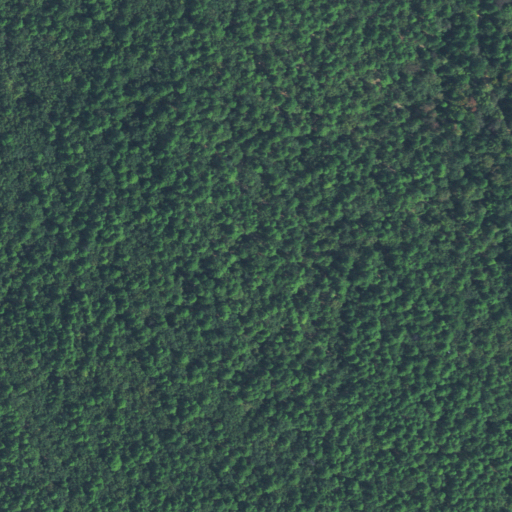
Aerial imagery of mountain in Oklahoma named Box Springs Mountain containing evergreen forest, mixed forest, open development, and deciduous forest